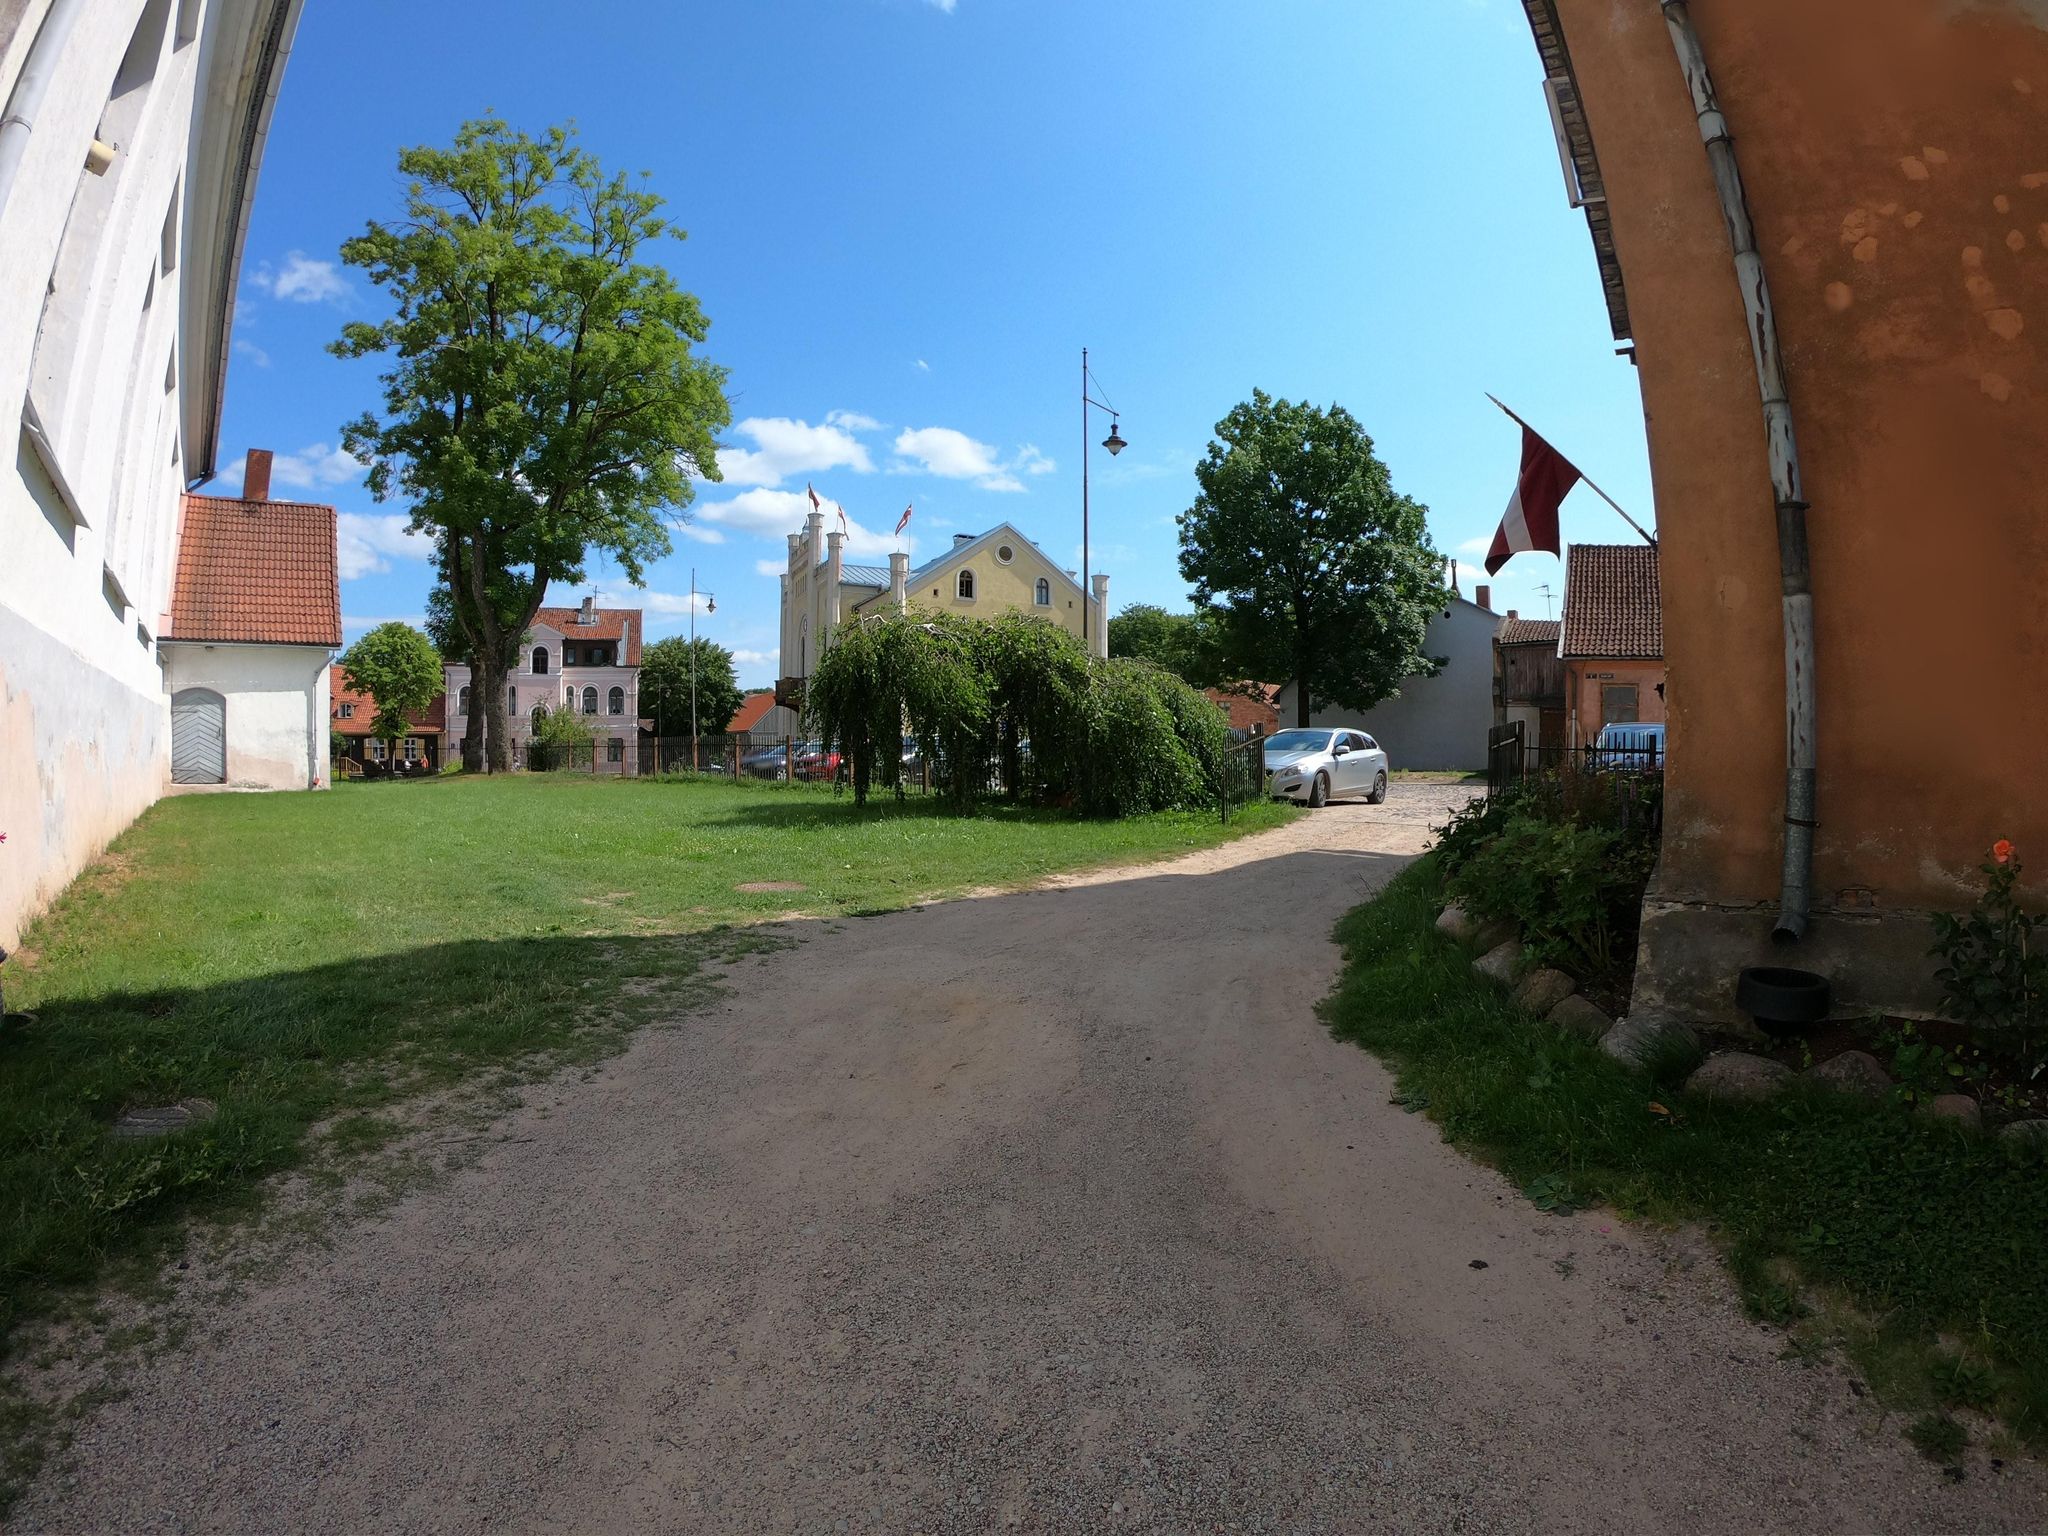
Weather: clear
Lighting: day
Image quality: good
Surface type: cycling surface
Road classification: service, path
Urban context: rural cluster
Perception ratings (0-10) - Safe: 1.73, Lively: 8.86, Beautiful: 7.46, Boring: 7.58, Depressing: 5.7, Wealthy: 5.53